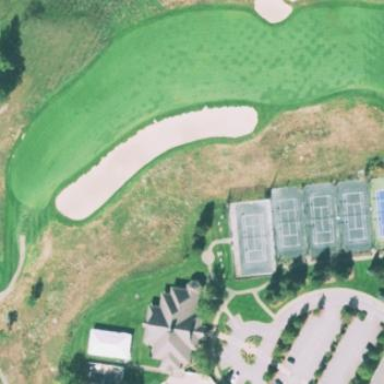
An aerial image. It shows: Golf bunker filled with natural sand.